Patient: sex F, age 59
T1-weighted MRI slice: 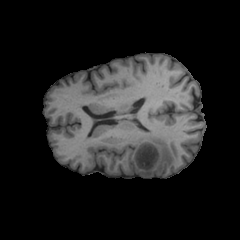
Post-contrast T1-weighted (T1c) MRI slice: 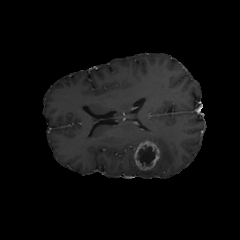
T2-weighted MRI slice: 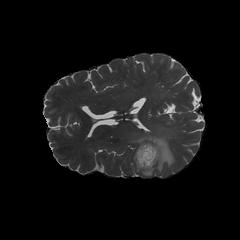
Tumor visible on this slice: yes
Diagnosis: Glioblastoma, IDH-wildtype
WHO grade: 4